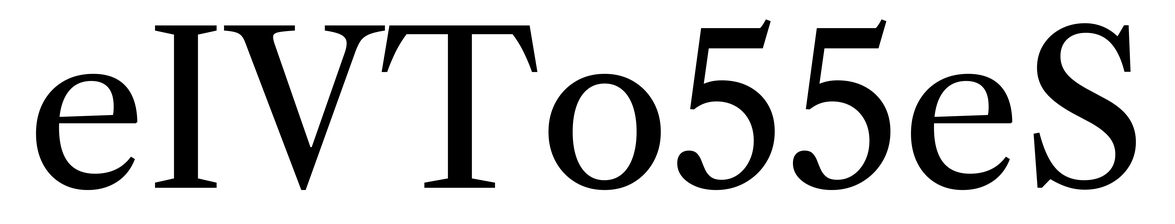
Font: LibreCaslonText_Regular